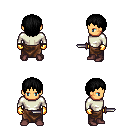
a pixel art fantasy rpg character, male body template, human, tanned skin, white long-sleeve shirt, robe skirt, black plain hairstyle, gold gloves, maroon shoes, dagger, four views (front, back, left, right), 2x2 character sprite sheet, small pixel art, hard edges, no anti-aliasing